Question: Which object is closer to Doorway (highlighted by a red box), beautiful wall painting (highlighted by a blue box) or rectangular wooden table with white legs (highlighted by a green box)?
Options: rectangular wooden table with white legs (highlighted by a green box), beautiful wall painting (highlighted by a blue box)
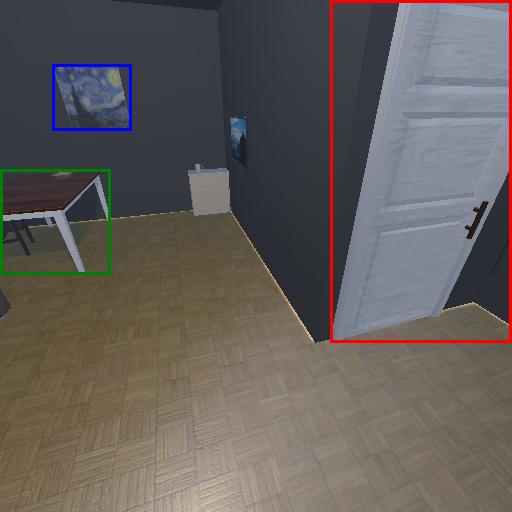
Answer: rectangular wooden table with white legs (highlighted by a green box)